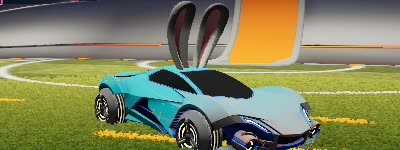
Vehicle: werewolf